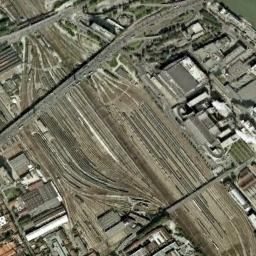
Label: railway_station